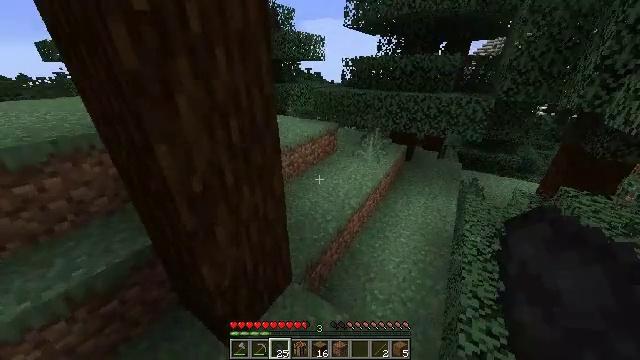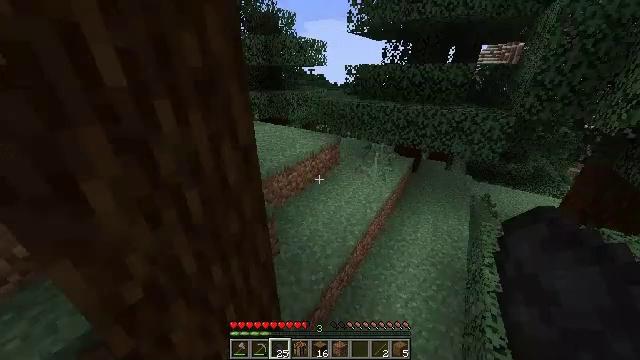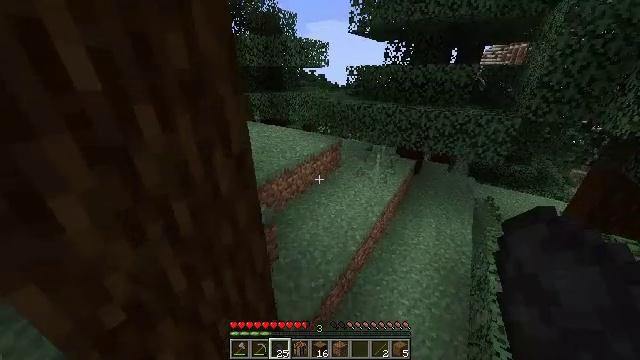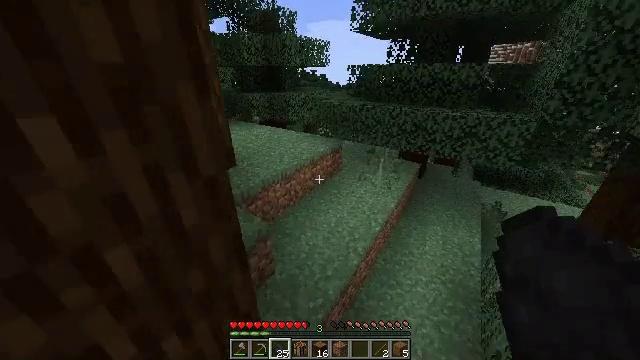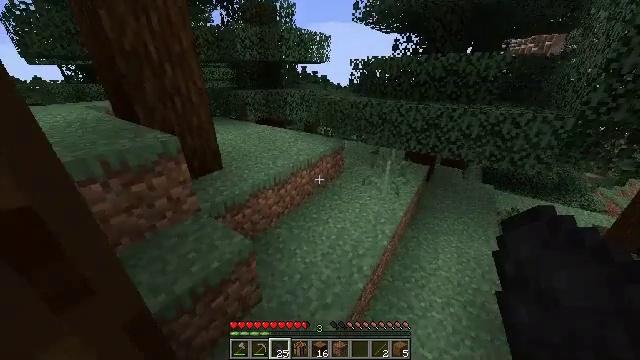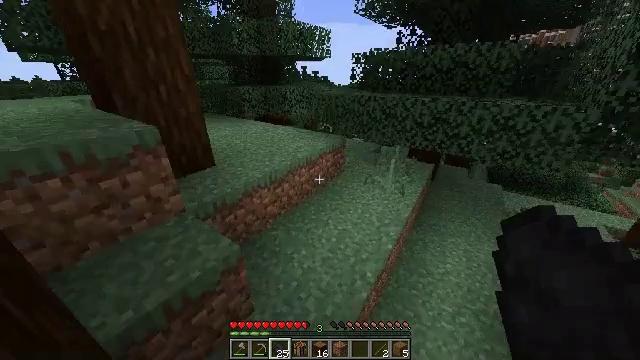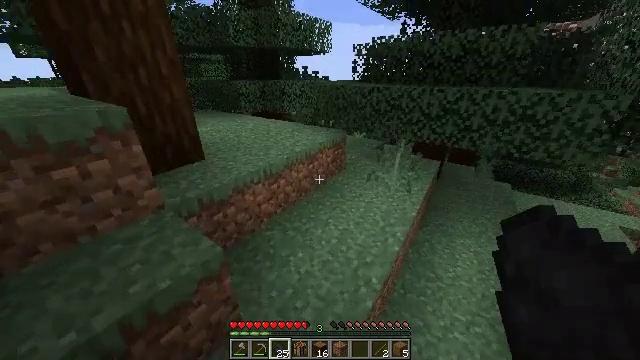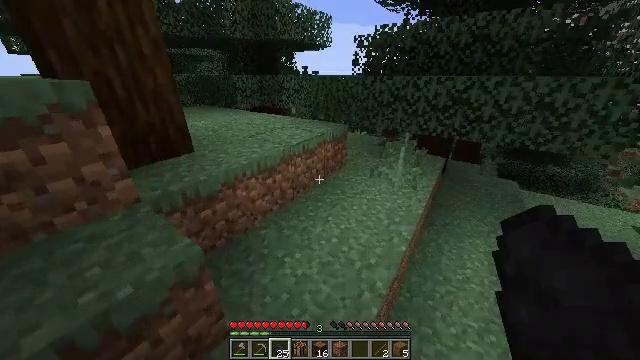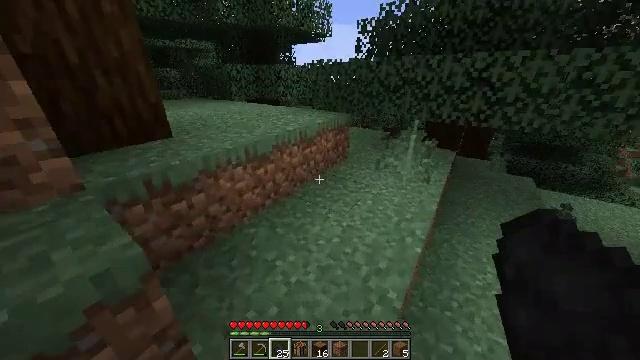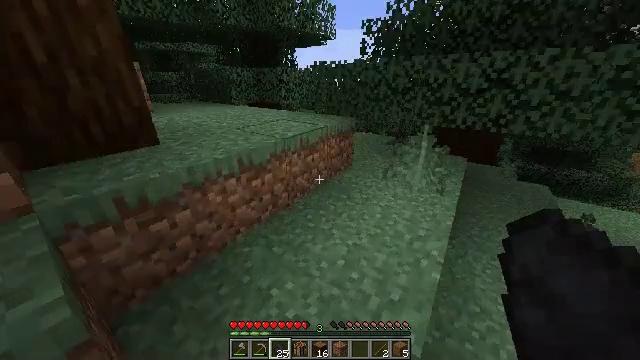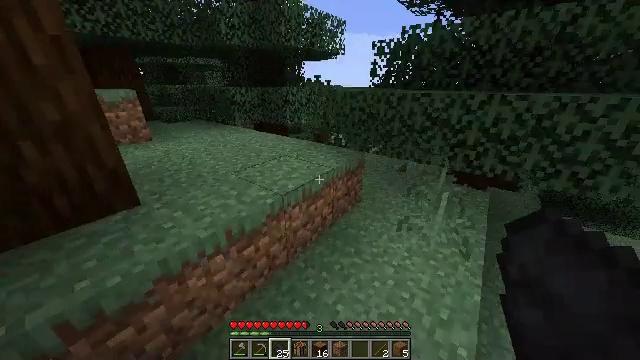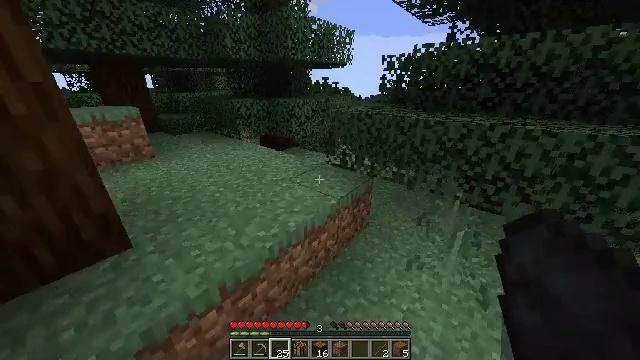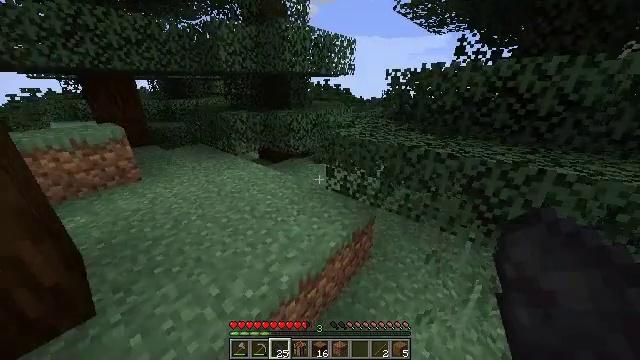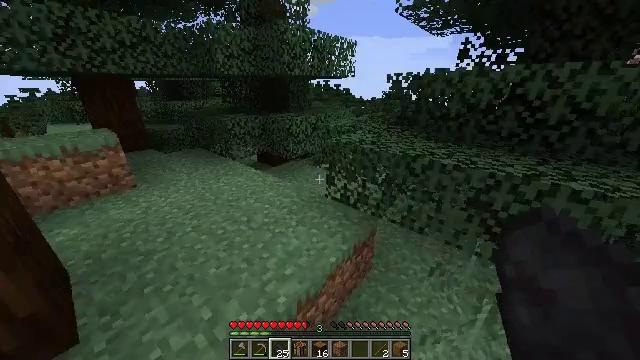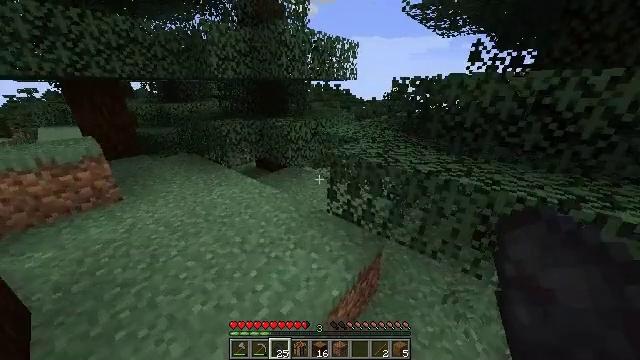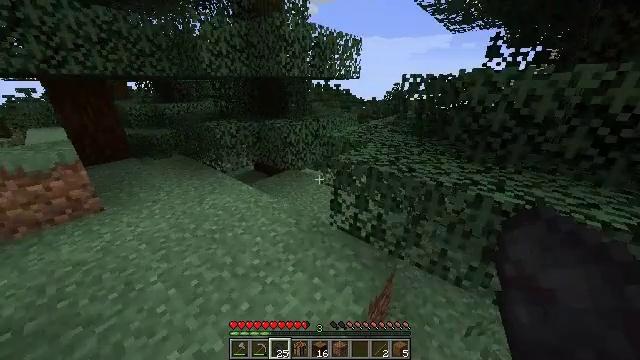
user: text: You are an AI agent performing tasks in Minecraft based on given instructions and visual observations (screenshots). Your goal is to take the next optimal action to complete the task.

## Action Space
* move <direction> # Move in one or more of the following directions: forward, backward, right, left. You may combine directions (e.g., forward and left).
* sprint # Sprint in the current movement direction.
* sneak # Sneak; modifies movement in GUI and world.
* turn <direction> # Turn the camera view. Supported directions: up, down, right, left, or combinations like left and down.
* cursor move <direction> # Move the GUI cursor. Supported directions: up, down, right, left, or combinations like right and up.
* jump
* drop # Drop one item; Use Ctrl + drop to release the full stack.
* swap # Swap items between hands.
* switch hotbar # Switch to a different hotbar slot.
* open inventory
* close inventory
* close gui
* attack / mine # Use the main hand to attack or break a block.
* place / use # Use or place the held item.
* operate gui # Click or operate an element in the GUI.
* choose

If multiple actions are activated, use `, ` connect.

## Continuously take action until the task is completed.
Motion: motion action
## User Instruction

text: Break the red bed to move it.
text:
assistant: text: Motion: move forward, sprint, jump
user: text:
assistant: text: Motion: move forward, sprint, jump
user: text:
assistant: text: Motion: move forward, sprint, jump
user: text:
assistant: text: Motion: move forward, sprint, jump
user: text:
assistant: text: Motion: move forward, sprint, jump
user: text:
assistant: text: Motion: move forward, sprint, jump
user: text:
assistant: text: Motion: move forward, sprint, jump
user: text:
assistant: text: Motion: move forward, sprint, jump
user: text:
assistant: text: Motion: move forward, sprint, jump
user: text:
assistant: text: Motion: move forward, sprint, turn left, jump
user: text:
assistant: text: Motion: move forward, sprint, turn left, jump
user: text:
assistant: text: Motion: move forward and move left, sprint, jump
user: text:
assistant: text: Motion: move forward and move left, sprint, jump
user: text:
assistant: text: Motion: move forward and move left, sprint, jump
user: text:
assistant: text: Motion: move forward and move left, sprint, jump
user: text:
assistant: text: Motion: move forward and move left, sprint, jump
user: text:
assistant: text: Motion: move forward and move left, sprint, jump
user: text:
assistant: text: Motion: move forward and move left, sprint, jump
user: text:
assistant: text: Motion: move forward and move left, sprint, jump
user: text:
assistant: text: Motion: move forward, sprint, jump
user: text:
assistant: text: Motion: move forward, sprint, jump
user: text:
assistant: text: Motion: move forward, sprint, jump
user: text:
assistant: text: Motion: move forward, sprint, turn right, jump
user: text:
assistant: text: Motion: move forward, sprint, turn right and down, jump
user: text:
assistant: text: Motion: move forward, sprint, turn right and down, jump
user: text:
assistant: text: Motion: move forward, sprint, turn right, jump
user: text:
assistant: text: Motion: move forward, sprint, turn right
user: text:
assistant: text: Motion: move forward, sprint
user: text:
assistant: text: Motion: move forward, sprint
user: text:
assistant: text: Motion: move forward, sprint